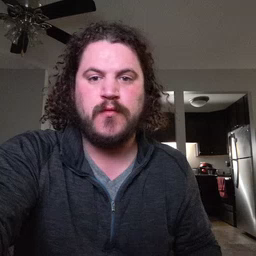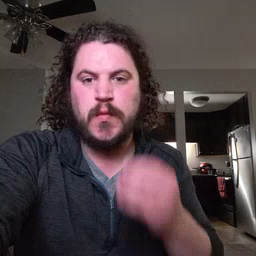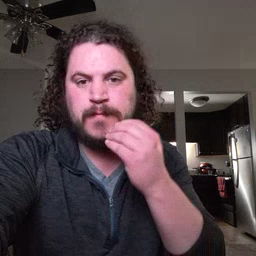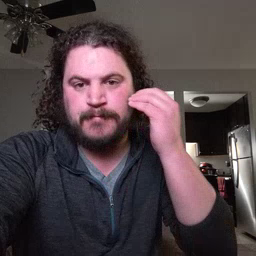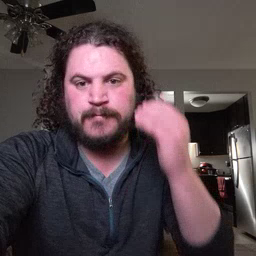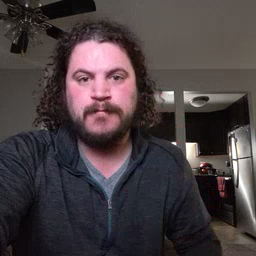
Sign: home